Question: In PowerPoint, I have Inserted an , but the "table" only seems to be a graphicframe without a shape type and returns false when I check for a table or chart:
'''
from pptx import Presentation
prs = Presentation('../Template.pptx')
slide = prs.slides[7]
table = slide.shapes[6]
print(table)
>>><pptx.shapes.graphfrm.GraphicFrame object at 0x063BDEB0>
print(table.shape_type)
>>>None
print(table.has_table)
>>>False
print(table.has_chart)
>>>False
'''
Any clue how I can actually edit the data inside my table variable?
To recreate this issue, create a slide and add a table through the ribbon . Then you can modify my script above to call the proper presentation/slide/shape.
---
I will add that when I create a table through Insert > Table > Insert Table... or use 'table = slide.shapes.add_table(3,3,x,y,cx,cy)' then 'table.has_table' is true. But if the table is created this way, I can't make use of key Excel features like data types and conditional formatting. You can see in the image below, the table formatted with Currency and conditional formatting is much more readable than the one without.

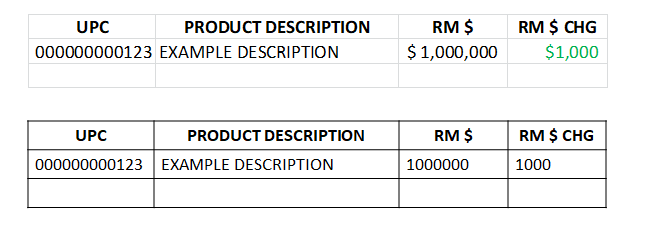
Answer: An embedded Excel "table" is not the same sort of thing as a PowerPoint table shape.
The short answer is that there is no API support for editing an embedded Excel range in 'python-pptx'.
There are five shape types in PowerPoint: autoshape (regular square, circle, etc.), connector (lines), picture, group-shape, and graphic-frame. A graphic-frame is a "container" for a non-native-PowerPoint shape type, like chart, table, smart-art, and embedded Office object (Excel range in this case).
So the fact that the reported shape type is 'GraphicFrame' only narrows it down so far, and not far enough in this case to distinguish between a table and embedded Excel range.
The 'GraphicFrame.has_table' property is faithfully doing its job in reporting that the graphic frame does not contain a DrawingML table, although the thing it contain certainly has a tabular appearance.
If you want to work with an embedded Excel range you'd be on your own to manipulate the XML from the 'GraphicFrame' down using 'lxml' calls. I expect the graphic-frame XML contains a reference to an embedded Excel "file" which could perhaps be opened with 'openpyxl' to make changes to it. Still, a pretty advanced bit of coding, mostly complicated by having to reverse-engineer the embedded MS Office object XML semantics and navigating the package structure to obtain the bytes of the embedded Excel "file".
The chart code in 'python-pptx' does something similar, because each chart has an embedded Excel file in the 'pptx' file that provides the chart data, so that might be somewhere to look for inspiration if you were going to undertake the challenge.